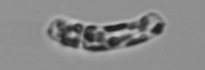
Label: Guinardia_striata